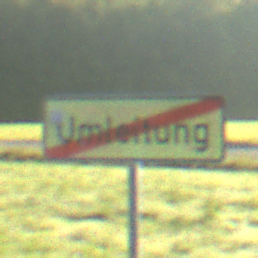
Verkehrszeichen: EndeDerUmleitungsankuendigung
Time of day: MorningAfternoon
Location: Outdoor (Nature)
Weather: Clear
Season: NotSpecified
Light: Natural